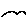
Label: bird